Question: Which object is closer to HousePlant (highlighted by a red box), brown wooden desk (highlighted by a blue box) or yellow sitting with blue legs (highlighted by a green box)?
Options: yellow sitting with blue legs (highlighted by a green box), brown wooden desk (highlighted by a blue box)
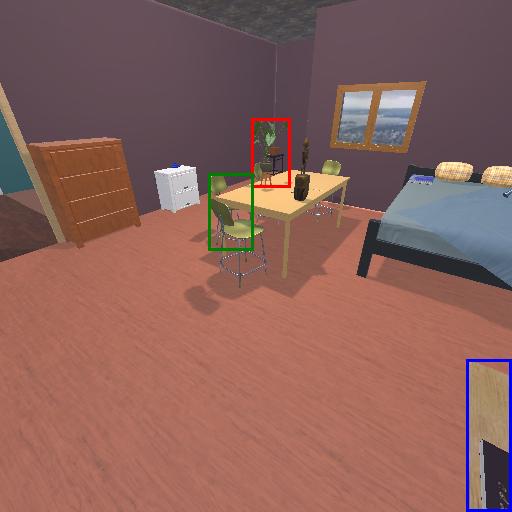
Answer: yellow sitting with blue legs (highlighted by a green box)